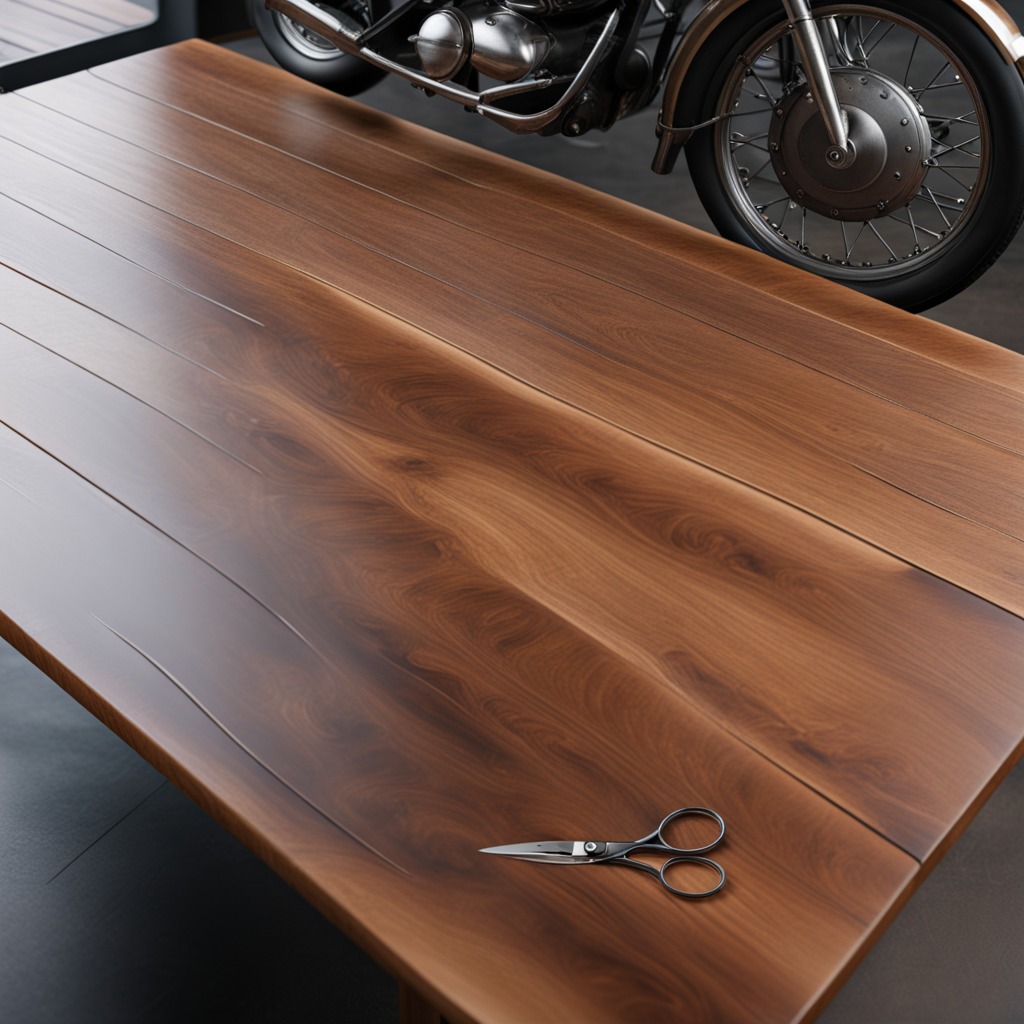
A scissor is lying on the oil-spilled wooden table in a vintage motorcycle garage.